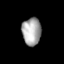
Tissue: skin
Cell type: Fibroblasts
Senescence score: 0.7707
Nuclear area (px): 516
Mean DAPI intensity: 167.364